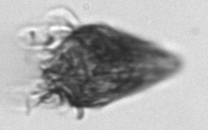
Label: Strombidium_wulffi